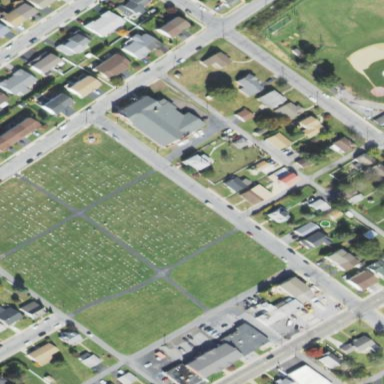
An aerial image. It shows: Cemetery.